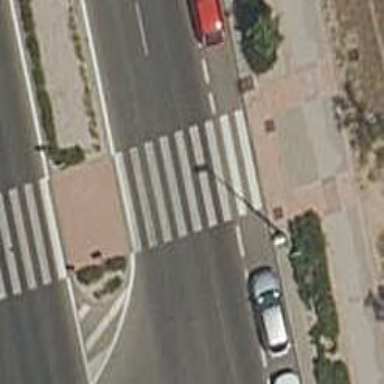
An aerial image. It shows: Uncontrolled zebra crossing on the road.